Question: I have this layout:
'''
<LinearLayout xmlns:android="http://schemas.android.com/apk/res/android"
android:orientation="horizontal"
android:layout_width="fill_parent"
android:layout_height="fill_parent"
android:background="#222222"
android:gravity="center_horizontal"
android:layout_gravity="center_horizontal"
android:paddingBottom="5dp">
<SeekBar
android:layout_width="200dp"
android:layout_height="wrap_content"
android:id="@+id/seekbar"
android:max="5"
android:progress="2">
</SeekBar>
<TextView android:id="@+id/fontsize00"
android:layout_width="25dp"
android:layout_height="25dp"
android:gravity="center"
android:layout_marginLeft="20dp"
android:text="C"
android:textSize="20dp"
android:background="#FFFFFF"
android:textColor="#222222">
</TextView>
</LinearLayout>
'''
The size of the text changes with the change of the value of the spinner.
Even if at low values the text is in the center of the textview, at bigger values it is set lower.
Why is this happening?

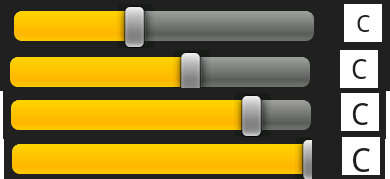
Answer: It may be because you are setting the 'android:layout_height' of the layout manually. Try changing it to 'wrap-content'.
And 'TextView', as you are probably aware, has some other padding methods. Where you can set some special padding.